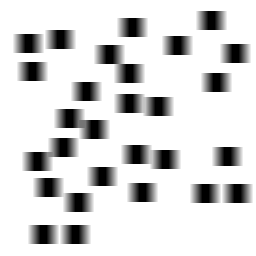
Squares: 28
Triangles: 0
Stars: 0
Total shapes: 28